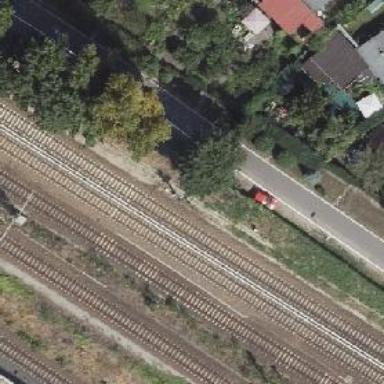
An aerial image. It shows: Railway signal.